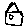
Label: house